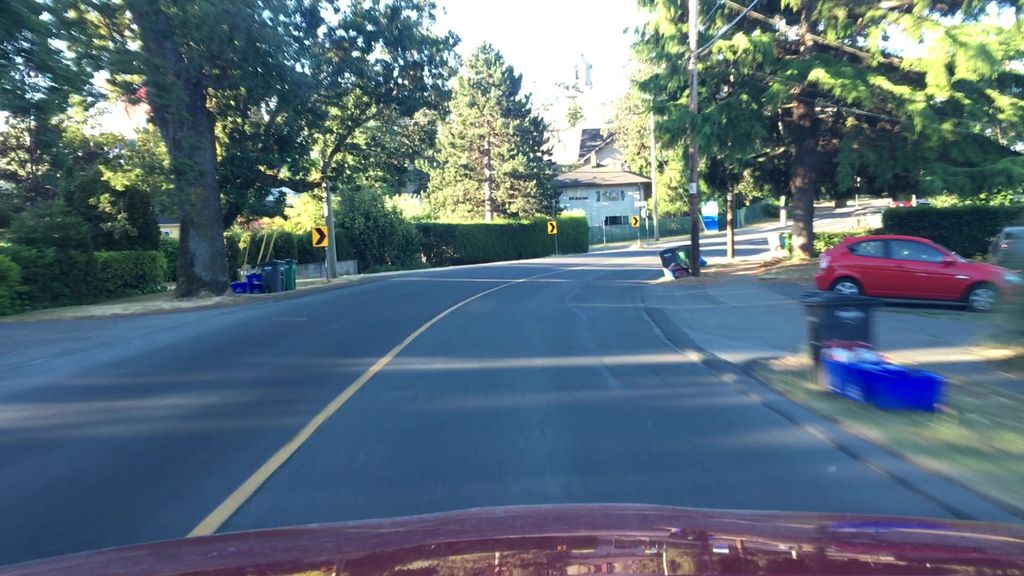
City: victoria